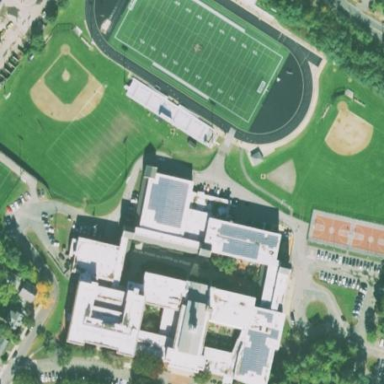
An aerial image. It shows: School.